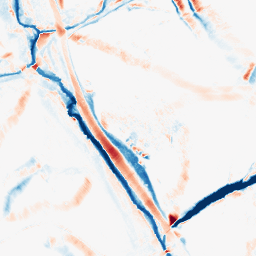
Category: morphological
Decomposition family: morphological_diamond
Decomposition parameters: operation: average
radius: 10
Upsampling method: bspline
Upsampling parameters: scale: 2
Upsampling scale: 2